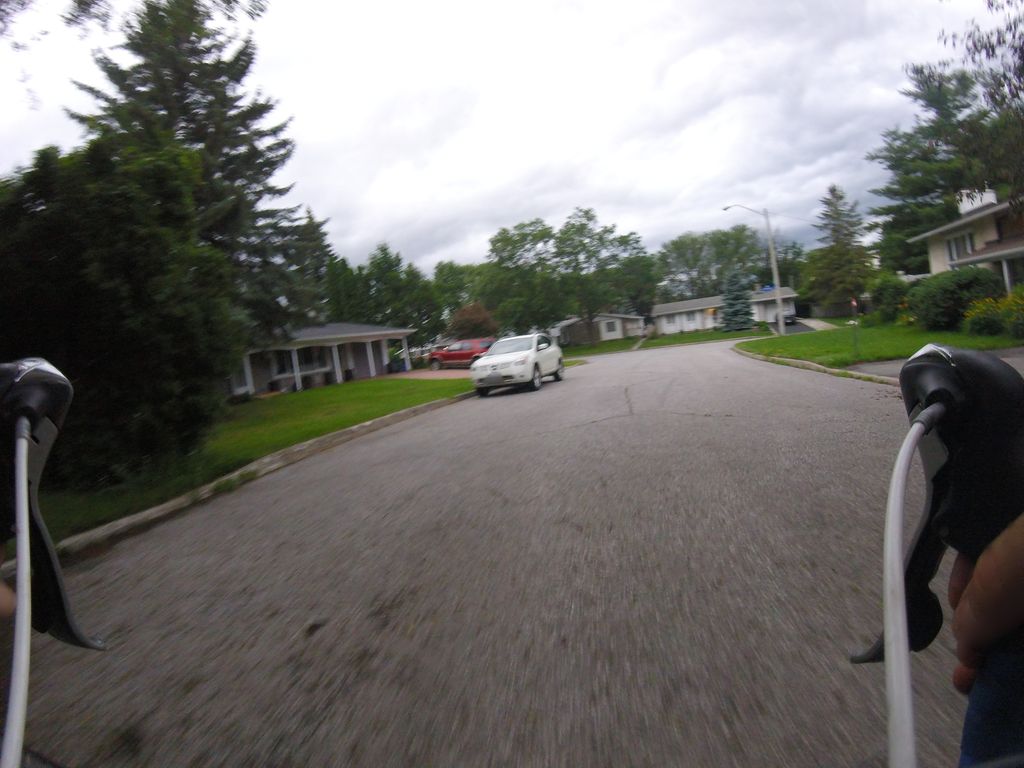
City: ottawa-gatineau